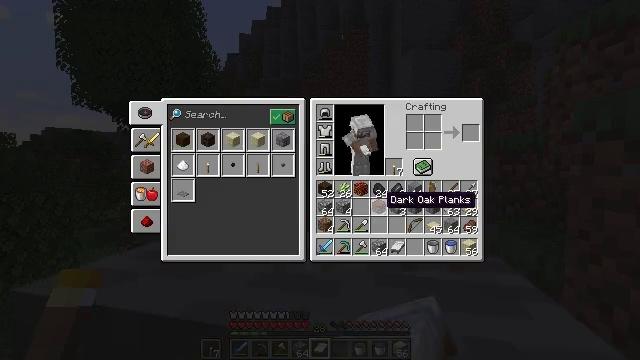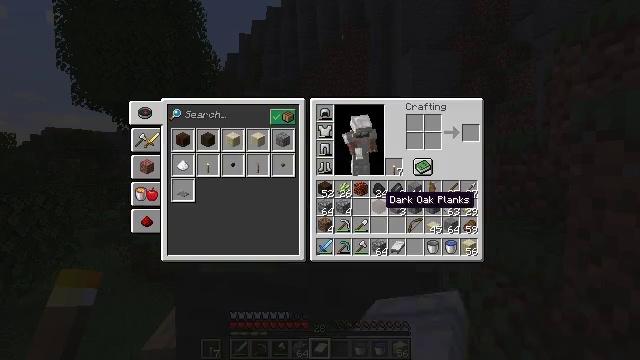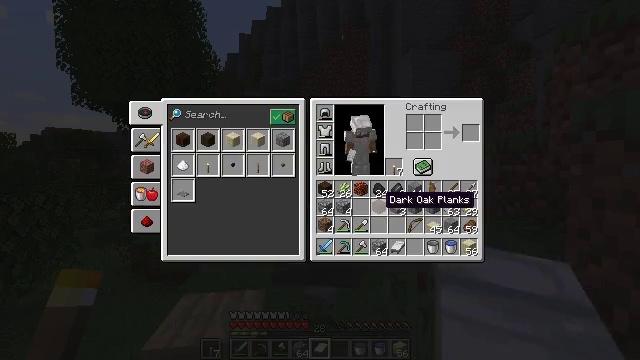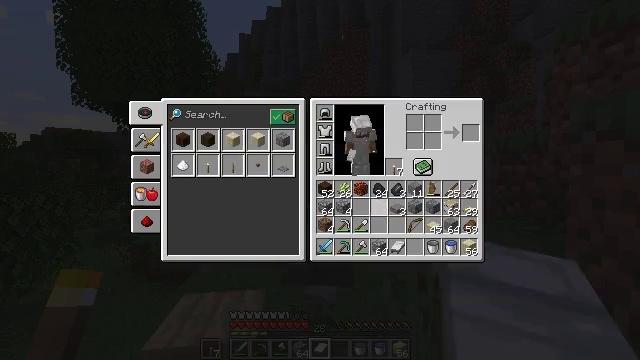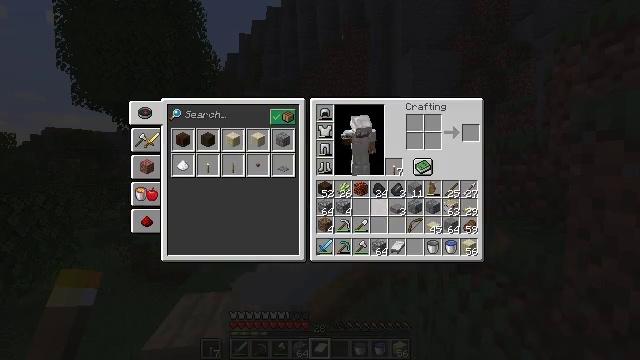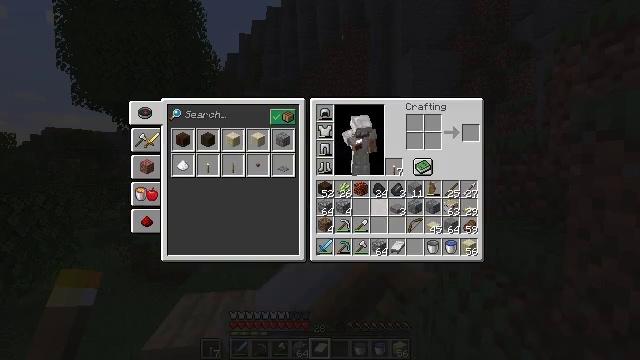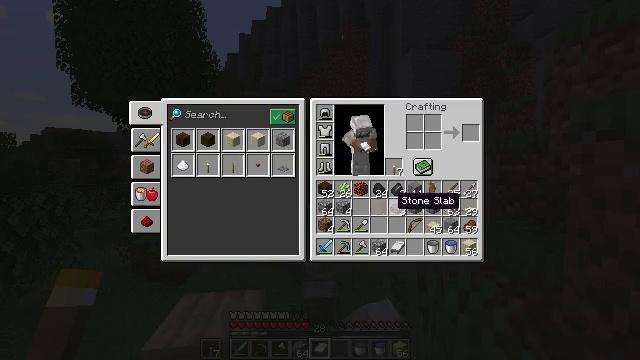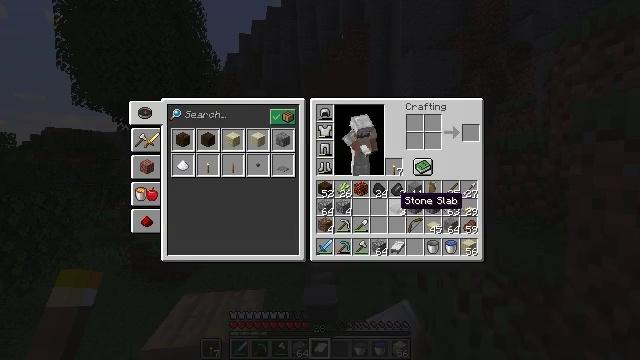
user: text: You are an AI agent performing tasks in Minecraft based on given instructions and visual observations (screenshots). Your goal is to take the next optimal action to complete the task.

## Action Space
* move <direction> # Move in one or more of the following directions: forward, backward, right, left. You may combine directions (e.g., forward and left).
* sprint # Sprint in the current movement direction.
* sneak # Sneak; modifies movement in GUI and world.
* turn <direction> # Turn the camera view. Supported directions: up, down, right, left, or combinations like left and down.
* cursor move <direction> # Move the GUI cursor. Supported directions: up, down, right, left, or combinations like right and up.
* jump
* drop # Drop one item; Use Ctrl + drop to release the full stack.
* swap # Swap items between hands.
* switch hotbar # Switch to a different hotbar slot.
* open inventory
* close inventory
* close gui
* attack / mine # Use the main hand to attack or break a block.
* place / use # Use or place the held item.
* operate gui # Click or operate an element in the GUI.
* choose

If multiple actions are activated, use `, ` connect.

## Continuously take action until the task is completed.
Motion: motion action
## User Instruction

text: Drop dark oak planks.
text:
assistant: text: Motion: no_op
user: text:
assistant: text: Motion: no_op
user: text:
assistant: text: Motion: drop
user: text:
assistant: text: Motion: drop
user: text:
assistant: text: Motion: drop
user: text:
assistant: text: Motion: turn right
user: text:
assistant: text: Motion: no_op
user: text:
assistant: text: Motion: drop